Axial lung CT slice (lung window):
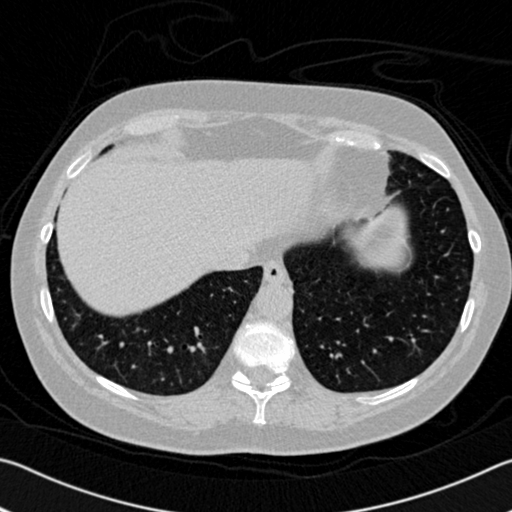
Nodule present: no